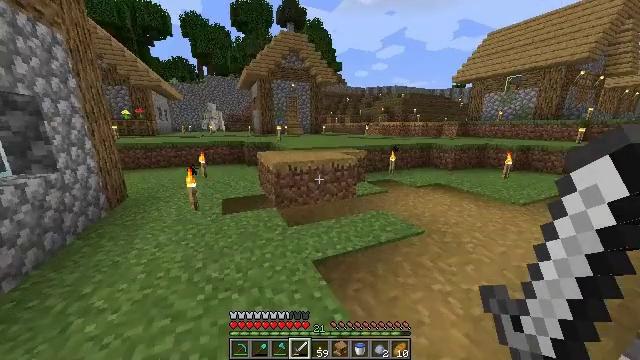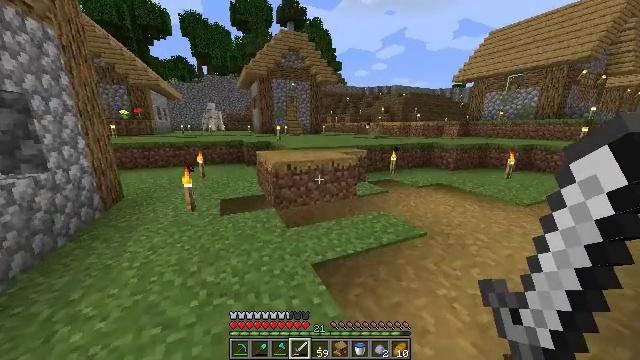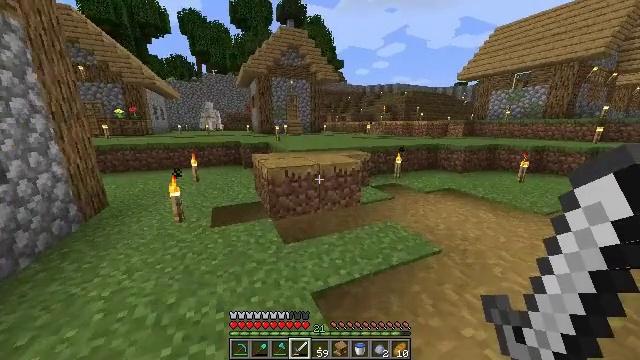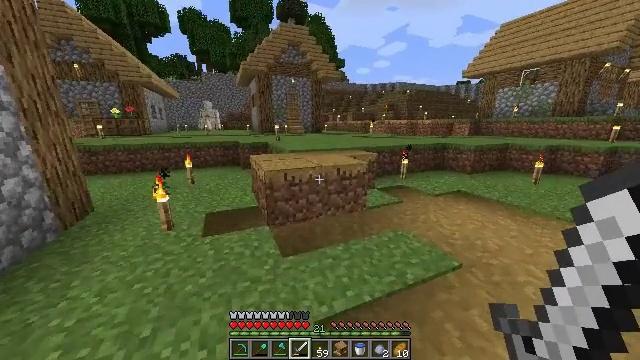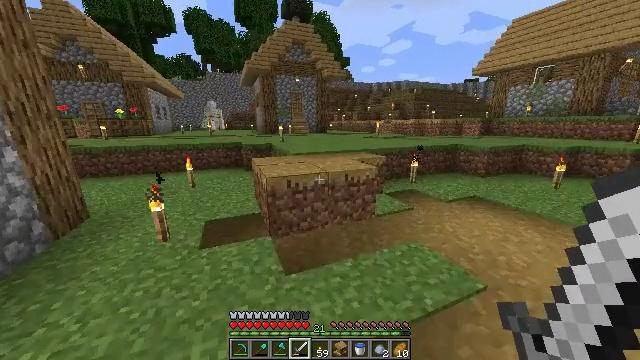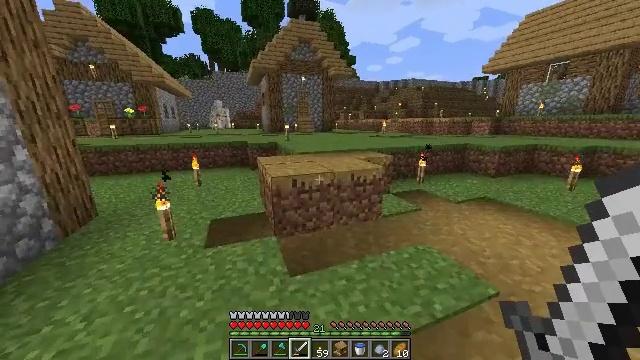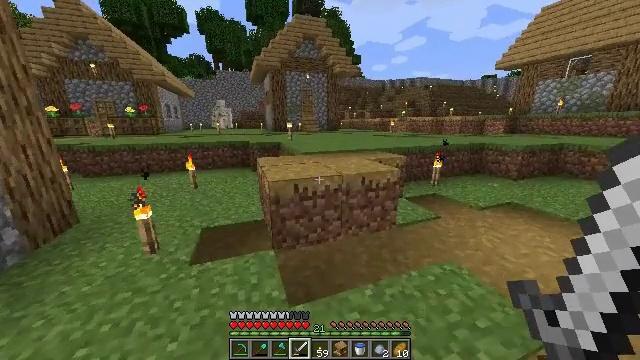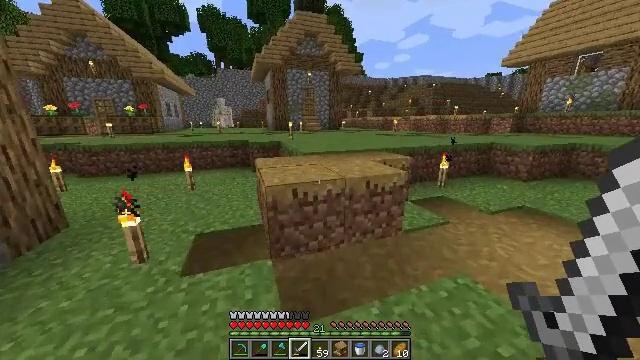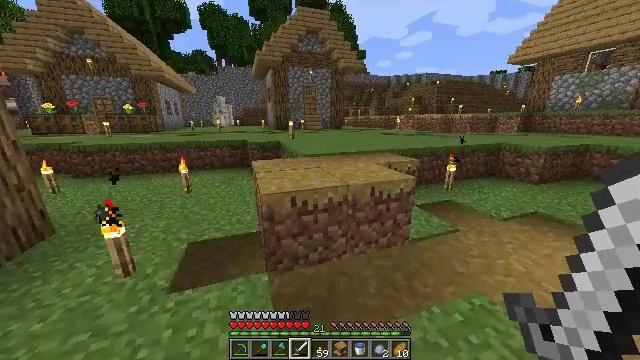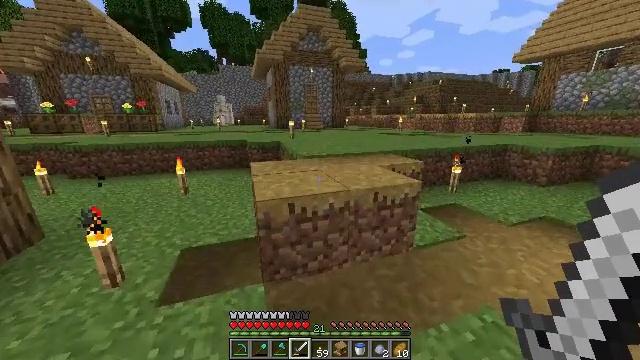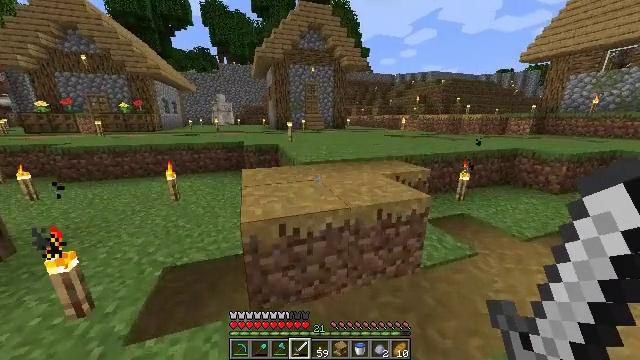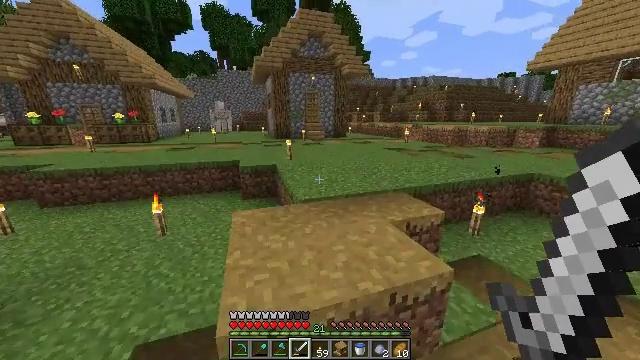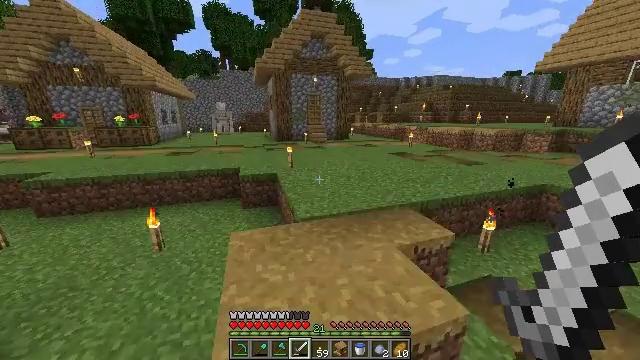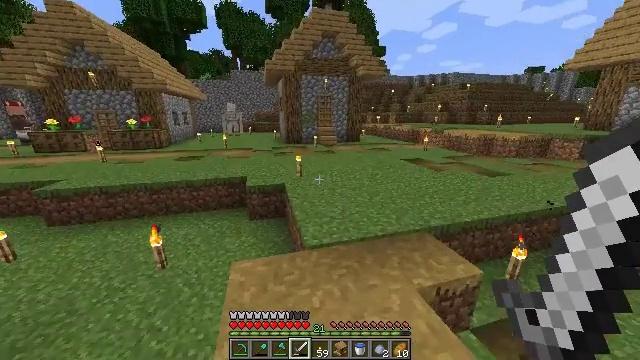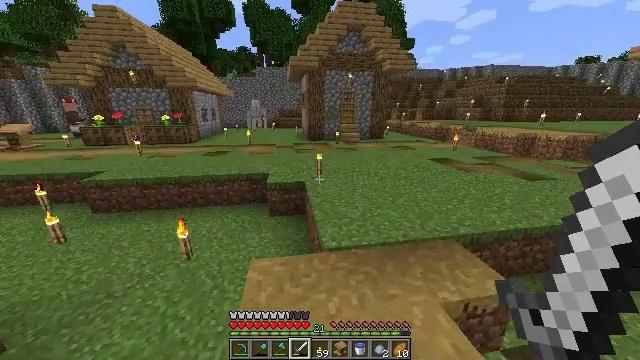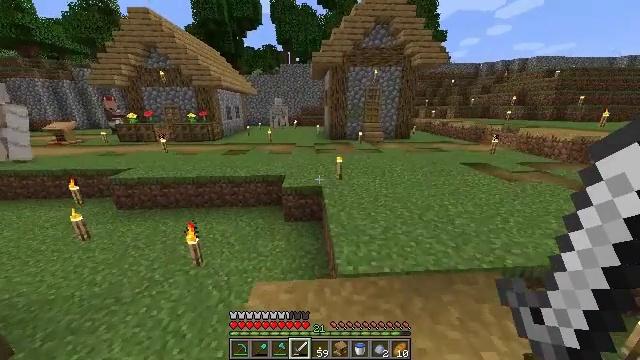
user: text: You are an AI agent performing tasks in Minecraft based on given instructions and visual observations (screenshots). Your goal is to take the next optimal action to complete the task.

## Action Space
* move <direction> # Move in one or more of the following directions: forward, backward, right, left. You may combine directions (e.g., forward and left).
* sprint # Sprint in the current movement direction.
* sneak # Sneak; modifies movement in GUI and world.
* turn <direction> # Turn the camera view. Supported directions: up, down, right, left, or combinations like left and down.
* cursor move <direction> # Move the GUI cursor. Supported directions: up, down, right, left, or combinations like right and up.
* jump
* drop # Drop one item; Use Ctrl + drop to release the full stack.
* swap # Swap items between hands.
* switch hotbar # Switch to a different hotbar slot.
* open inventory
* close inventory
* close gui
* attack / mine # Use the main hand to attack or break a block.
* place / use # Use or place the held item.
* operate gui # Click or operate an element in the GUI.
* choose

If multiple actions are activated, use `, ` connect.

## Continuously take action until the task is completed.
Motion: motion action
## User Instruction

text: Mine the sugar cane near rivers.
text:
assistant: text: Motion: move forward, sprint
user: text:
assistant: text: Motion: move forward, sprint
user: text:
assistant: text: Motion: move forward, sprint
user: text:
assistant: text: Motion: move forward, sprint, turn left
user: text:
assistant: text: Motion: move forward, sprint, turn left
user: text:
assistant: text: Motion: move forward, sprint, turn left
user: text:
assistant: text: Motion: move forward, sprint
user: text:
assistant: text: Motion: move forward, sprint
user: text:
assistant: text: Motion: move forward, sprint
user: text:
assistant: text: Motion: move forward, sprint, jump
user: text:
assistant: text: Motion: move forward, sprint, jump
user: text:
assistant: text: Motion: move forward, sprint, jump
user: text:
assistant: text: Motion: move forward, sprint, turn left, jump
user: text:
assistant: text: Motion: move forward, sprint, turn left and down, jump
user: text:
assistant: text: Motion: move forward, sprint, turn left
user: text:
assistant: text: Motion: move forward, sprint, turn left
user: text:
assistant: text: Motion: move forward, sprint, turn left
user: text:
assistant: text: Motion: move forward and move right, sprint, turn left
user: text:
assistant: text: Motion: move forward and move right, sprint, turn left
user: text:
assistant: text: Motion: move forward and move right, sprint, turn left
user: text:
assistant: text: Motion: move forward and move right, sprint, turn left
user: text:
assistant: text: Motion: move forward and move right, sprint, turn left
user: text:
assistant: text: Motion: move forward and move right, sprint
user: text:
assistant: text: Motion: move forward and move right, sprint
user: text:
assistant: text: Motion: move forward and move right, sprint, turn left
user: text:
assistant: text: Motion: move forward and move right, sprint, turn left
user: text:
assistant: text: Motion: move forward, sprint, turn left
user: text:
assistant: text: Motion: move forward, sprint, turn left
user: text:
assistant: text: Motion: move forward, sprint, turn left
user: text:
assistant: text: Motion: move forward, sprint, turn left